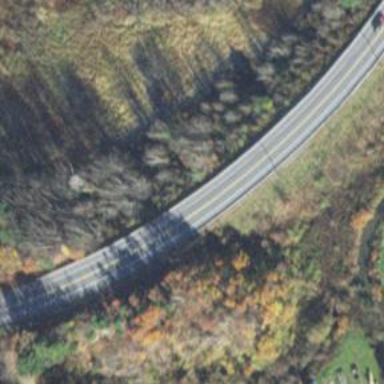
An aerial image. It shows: Asphalt road designated as trunk highway.